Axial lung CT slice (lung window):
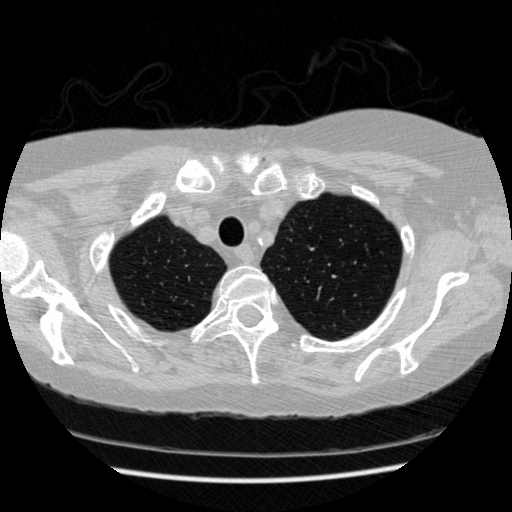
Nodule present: no